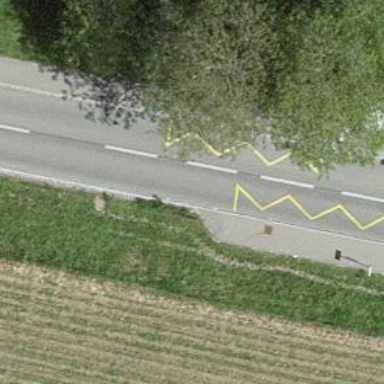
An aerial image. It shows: Bus stop with designated stop position for public transport.